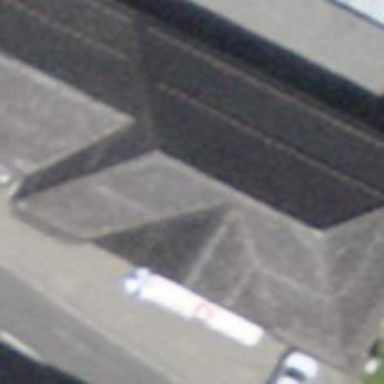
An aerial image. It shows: Clothing store.